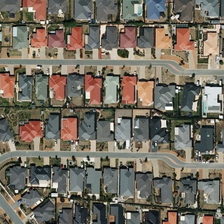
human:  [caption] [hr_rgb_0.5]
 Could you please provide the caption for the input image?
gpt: many orderly buildings and some green trees are in a dense residential area .

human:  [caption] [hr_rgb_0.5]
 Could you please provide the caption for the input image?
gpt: residential buildings are neatly arranged in different colors .

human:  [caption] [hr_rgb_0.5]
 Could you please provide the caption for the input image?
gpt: many orderly buildings and some green trees are in a dense residential area .

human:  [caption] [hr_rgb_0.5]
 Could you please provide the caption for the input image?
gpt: the residential buildings on both sides of the road are neatly arranged .

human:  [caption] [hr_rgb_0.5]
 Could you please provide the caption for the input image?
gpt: the residential buildings on both sides of the road are neatly arranged .